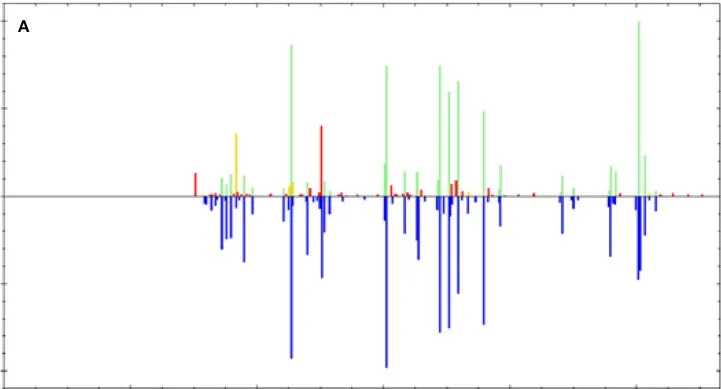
The 16s sequencing comparison result of blood culture samples from patients was Elizabethkingia, and the final sequencing result was Elizabethkingia miricola
(A).
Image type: chart (chart)